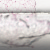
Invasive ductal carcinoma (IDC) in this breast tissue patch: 0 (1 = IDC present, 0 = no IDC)